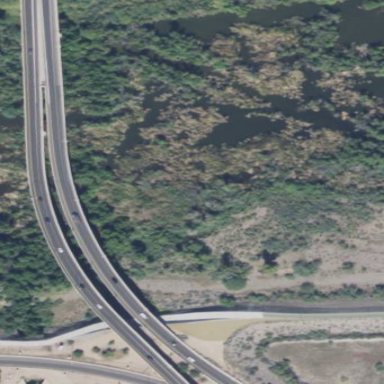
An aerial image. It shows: There is man-made bridge in the image.